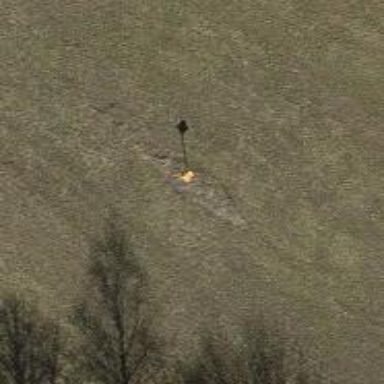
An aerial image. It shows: Pole supporting roof covering pipeline marker.